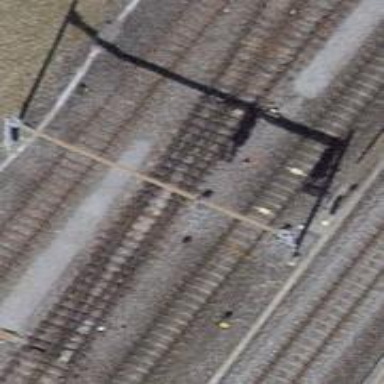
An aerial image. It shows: Railway switch.